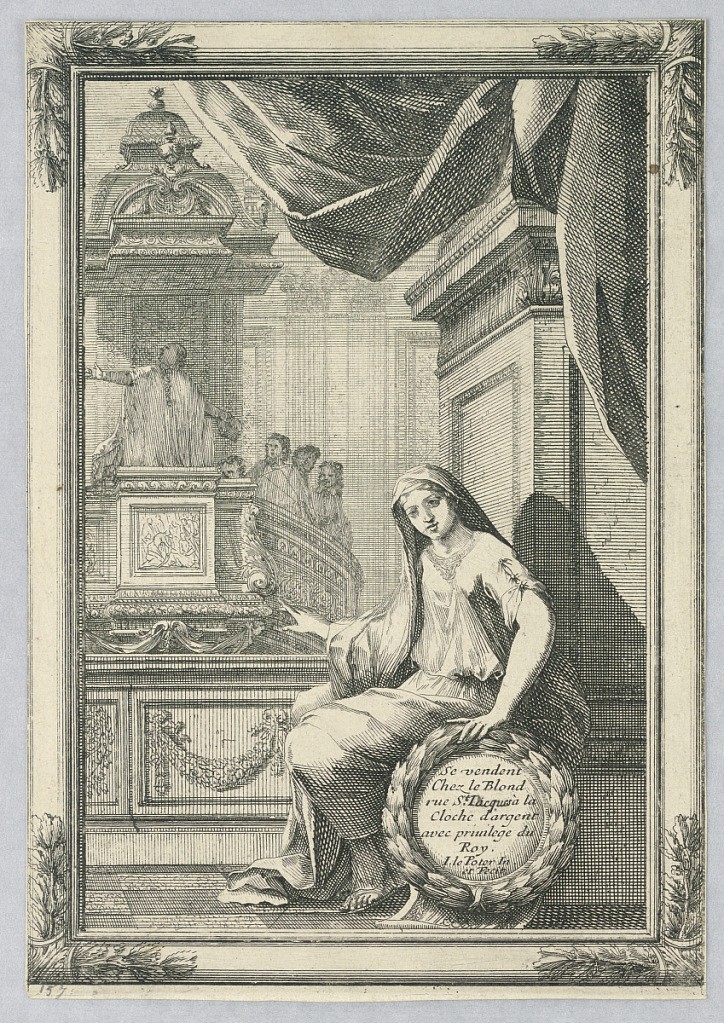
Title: Design for Pulpit
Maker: Jean Le Pautre, French, 1618–1682
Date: ca. 1670
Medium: Etching on paper
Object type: Print
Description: A = Jombert 80,1, but showing, instead of a title of the set: ''Se vendent / Chez le Blond / rue St. Jacques'' (correction) ''à la / Cloche d'argent.'' B = J. 80, 2, with the name, ''le Blond.'' Rev: blotted black crayon sketch: segments.